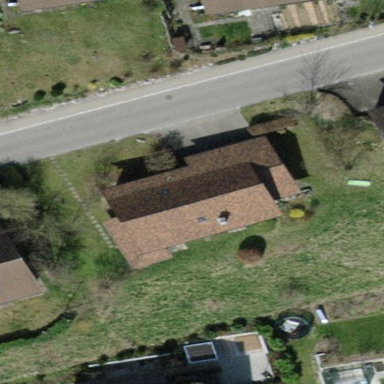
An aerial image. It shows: Detached building with gabled tile roof.